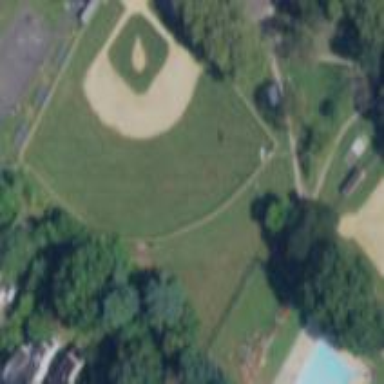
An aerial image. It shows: Baseball pitch for leisure land.